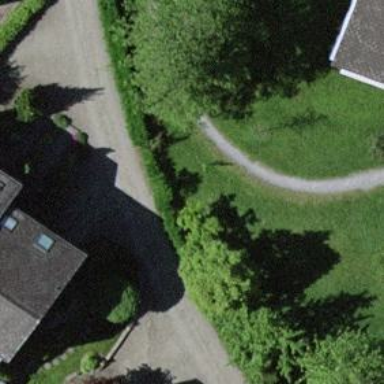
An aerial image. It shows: Hedge acting as barrier.